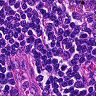
Metastatic tissue present: no